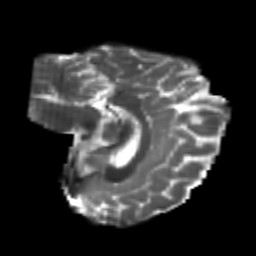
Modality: T2w
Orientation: sagittal
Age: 23
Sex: female
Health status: healthy
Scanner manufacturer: philips
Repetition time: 7.384 s
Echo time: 0.08599 s